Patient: sex M, age 31
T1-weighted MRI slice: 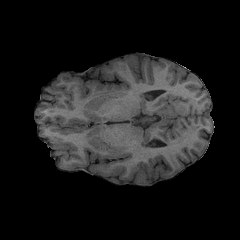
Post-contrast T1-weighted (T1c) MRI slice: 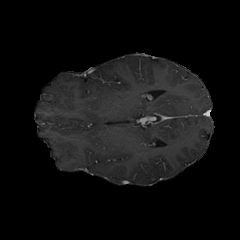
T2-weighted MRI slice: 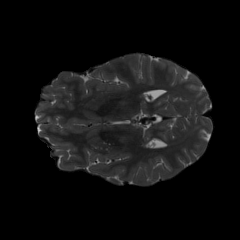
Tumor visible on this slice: no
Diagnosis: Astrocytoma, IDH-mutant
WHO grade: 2